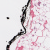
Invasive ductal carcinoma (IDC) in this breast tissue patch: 0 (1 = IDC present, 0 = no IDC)